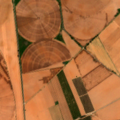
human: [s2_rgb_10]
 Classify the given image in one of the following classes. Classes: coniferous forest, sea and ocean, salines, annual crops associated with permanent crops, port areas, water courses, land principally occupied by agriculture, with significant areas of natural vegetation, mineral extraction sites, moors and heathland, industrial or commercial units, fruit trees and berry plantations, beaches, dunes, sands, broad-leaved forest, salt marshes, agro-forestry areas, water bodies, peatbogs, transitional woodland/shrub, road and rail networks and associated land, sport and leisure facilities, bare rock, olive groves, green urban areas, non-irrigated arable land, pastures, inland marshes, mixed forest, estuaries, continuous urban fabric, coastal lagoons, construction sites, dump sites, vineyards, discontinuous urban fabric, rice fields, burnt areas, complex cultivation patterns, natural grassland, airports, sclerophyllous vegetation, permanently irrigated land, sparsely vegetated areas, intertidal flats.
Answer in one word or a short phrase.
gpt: permanently irrigated land